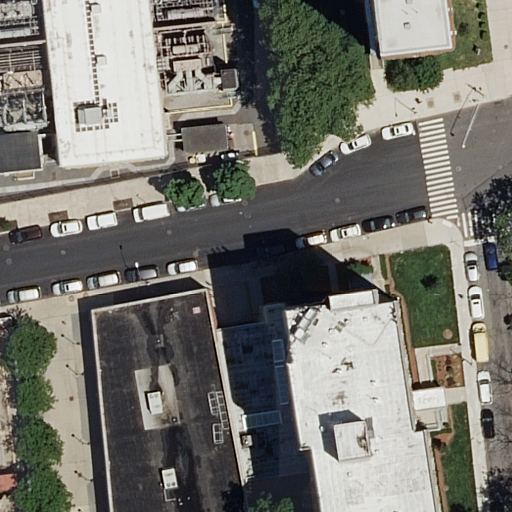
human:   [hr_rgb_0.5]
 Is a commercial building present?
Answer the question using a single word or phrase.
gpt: no

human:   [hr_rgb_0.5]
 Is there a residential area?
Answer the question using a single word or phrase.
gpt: yes

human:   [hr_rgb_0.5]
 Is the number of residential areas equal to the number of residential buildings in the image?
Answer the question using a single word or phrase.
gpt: no

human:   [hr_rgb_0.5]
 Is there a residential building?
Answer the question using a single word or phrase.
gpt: yes

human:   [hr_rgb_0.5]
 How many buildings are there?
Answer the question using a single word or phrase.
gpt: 7

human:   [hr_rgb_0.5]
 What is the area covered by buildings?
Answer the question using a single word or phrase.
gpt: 3404m2

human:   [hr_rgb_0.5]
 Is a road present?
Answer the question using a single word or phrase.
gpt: yes

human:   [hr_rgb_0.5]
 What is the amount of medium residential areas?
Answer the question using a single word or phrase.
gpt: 0

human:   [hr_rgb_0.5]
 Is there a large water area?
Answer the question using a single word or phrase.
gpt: no

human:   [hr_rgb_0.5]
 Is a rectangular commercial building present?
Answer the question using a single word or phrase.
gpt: no

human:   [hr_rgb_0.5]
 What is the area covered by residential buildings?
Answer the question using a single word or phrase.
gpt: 3404m2

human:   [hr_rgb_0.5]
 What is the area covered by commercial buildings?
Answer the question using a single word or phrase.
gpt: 0m2

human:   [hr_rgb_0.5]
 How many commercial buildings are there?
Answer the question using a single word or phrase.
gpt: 0

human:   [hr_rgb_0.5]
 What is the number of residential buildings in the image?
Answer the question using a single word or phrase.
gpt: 7

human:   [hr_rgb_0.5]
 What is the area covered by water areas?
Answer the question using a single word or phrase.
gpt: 0m2

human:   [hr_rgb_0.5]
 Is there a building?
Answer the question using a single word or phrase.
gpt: yes

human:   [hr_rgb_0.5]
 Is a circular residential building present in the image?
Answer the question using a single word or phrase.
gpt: no

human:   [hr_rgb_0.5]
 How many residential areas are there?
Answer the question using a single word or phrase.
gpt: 1

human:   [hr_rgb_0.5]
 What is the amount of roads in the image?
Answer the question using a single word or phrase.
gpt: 3

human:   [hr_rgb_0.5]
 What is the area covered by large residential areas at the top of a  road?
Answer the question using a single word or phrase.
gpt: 0m2

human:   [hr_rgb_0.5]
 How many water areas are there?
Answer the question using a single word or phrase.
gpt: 0

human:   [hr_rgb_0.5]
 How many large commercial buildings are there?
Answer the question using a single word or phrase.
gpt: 0

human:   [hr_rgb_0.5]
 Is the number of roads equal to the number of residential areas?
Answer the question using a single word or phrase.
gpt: no

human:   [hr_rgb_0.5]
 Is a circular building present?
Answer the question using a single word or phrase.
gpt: no

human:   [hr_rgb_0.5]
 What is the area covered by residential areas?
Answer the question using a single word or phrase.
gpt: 1621m2

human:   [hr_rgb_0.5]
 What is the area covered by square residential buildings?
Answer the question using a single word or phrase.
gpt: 0m2

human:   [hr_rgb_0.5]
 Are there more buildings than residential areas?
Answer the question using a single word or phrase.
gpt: yes

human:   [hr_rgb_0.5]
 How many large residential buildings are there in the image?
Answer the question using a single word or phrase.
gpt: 3

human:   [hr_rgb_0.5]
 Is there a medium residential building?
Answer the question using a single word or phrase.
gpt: yes

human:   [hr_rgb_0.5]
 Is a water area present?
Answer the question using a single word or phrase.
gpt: no

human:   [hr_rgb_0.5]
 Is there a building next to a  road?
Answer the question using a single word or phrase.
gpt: yes

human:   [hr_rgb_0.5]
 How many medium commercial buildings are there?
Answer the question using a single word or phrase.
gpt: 0

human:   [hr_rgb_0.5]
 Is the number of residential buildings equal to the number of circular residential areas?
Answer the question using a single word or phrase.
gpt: no

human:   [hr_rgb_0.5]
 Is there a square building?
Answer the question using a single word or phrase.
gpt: no

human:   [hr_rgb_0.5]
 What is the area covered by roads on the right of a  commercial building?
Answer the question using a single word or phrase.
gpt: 0m2

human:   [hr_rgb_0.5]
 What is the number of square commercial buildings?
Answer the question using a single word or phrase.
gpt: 0

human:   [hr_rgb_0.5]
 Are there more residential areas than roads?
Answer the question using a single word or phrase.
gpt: no

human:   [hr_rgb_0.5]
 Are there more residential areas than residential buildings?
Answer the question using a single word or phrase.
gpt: no

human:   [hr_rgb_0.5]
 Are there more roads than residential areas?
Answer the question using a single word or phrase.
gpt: yes

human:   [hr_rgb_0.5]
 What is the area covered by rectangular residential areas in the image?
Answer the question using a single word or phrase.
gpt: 1621m2

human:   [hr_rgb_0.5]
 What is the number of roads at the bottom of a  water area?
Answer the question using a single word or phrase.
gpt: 0

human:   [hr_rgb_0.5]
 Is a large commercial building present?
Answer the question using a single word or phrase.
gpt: no

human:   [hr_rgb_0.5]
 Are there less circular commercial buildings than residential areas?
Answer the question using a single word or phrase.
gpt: yes

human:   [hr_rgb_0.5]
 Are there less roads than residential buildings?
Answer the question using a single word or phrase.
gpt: yes

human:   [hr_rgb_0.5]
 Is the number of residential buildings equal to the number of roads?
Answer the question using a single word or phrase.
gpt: no

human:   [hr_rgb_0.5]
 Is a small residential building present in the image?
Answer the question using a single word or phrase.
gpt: yes

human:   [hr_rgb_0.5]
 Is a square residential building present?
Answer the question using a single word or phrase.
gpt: no

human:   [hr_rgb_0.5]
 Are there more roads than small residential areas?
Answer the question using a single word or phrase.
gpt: yes

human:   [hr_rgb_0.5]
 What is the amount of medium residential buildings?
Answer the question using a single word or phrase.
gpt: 2

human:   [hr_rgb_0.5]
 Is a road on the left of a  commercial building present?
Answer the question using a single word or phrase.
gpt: no

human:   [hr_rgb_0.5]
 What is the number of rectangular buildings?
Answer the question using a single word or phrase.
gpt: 5

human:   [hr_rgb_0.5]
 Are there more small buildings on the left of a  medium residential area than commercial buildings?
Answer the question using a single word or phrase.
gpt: no

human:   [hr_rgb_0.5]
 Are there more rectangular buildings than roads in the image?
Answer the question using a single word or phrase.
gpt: yes

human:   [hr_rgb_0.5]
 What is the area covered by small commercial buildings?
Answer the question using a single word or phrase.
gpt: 0m2

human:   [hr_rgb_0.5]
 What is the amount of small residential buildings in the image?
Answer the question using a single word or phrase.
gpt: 2

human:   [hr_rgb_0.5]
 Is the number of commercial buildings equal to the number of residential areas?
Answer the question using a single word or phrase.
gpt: no

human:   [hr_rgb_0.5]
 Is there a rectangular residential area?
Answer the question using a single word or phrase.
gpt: yes

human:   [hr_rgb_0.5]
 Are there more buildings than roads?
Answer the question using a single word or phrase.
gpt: yes

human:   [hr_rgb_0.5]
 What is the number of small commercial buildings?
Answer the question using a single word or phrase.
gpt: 0

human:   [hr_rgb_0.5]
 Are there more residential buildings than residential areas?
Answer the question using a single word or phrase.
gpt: yes

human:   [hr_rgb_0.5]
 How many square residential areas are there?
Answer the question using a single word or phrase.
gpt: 0

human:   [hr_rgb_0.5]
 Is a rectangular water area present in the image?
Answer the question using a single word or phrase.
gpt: no

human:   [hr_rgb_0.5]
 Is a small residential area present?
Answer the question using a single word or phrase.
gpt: no

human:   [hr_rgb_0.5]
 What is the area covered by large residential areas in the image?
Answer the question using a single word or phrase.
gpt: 1621m2